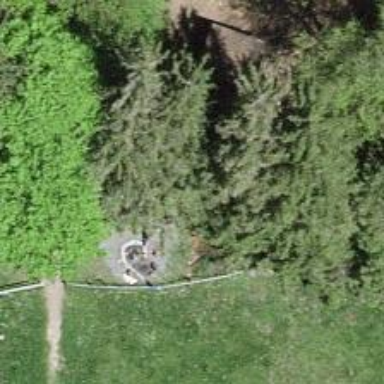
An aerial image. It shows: Picnic site for tourists.